Question: I am trying to make a gnuplot script that would produce a clone of the following output -

The features I would like to incorporate are -
1. Multiplots to show transitions from one symmetry point to another - no questions
2. Latex/MathJax Labels in wxt terminal - possible?
3. Ability to switch between the two notations for symmetry points - e.g [00z] and Z
4. Labellings of the branches must be done by hand- inserting coordinates in the script manually.
If there are other features that seem apparent to you please comment.
For the answer to be marked correct - please answer on the best way to proceed on features 2 &3.
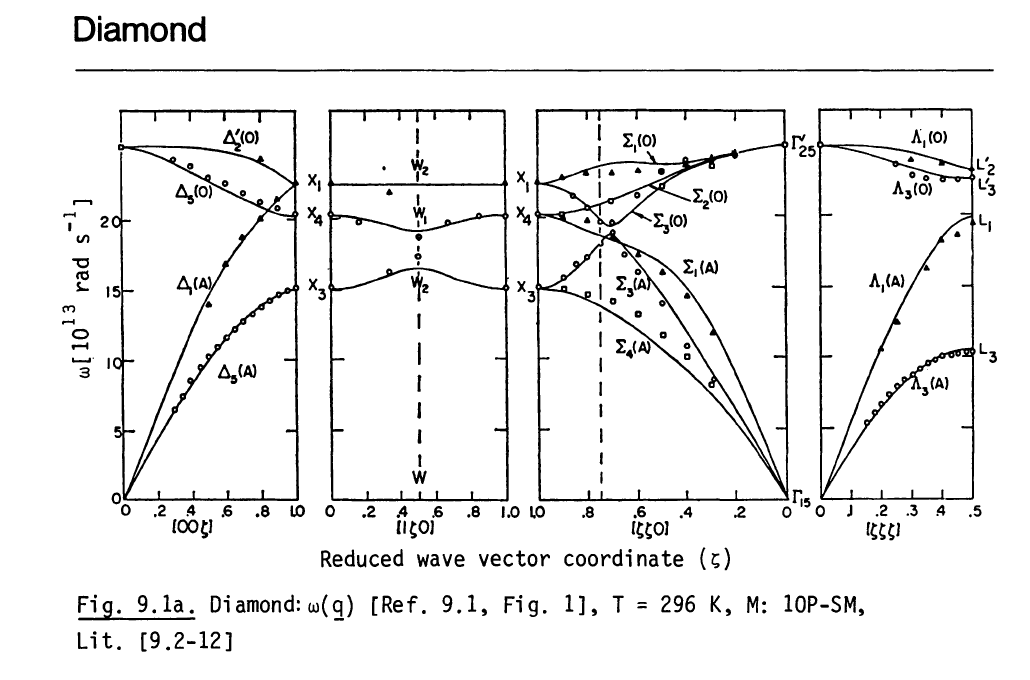
Answer: Regarding 2: No, it is not possible to use LaTeX or MathJax for the labels in the wxt terminal. But thats only for the interactive part.
In this case, you can use 'utf8' and 'enhanced' to get at least the correct symbols:
'''
set encoding utf8
set termoption enhanced
set xlabel '[00z]'
set label at graph 0.5,0.5 'S_1(0)'
plot x
'''
For a print-quality image, you can use 'set terminal cairolatex pdf' to use LaTeX for the labels:
'''
set terminal cairolatex pdf standalone
set output 'test.tex'
set bmargin 3
set xlabel '$[00\zeta]$'
set label at graph 0.5,0.5 '$\Sigma_1(0)$'
plot x
set output
system('pdflatex test.tex')
'''
Here, you must pay attention to use single quotes ''', otherwise you must escape some characters.
Regarding 3: There is no 'automatic' way to switch between the two variants, but you can of course define all labels as string, and choose between the two:
'''
latex = 1
if (latex) {
xlabel = '$[00\zeta]$'
label1 = '$\Sigma_1(0)$'
} else {
xlabel = '[00z]'
label1 = 'S_1(0)'
}
set xlabel xlabel
set label 1 at graph 0.5,0.5 label1
'''
In general that works, but since gnuplot doesn't know about the exact width and height of a LaTeX label, some fine-tuning of the label position might be required (e.g. with 'offset' for the 'xlabel', or with different positions. In that case you can define the whole commands and call them later:
'''
latex = 1
if (latex) {
set_xlabel = 'set xlabel ''$[00\zeta]$'' offset 0,-1'
set_label1 = 'set label 1 ''$\Sigma_1(0)$'' at graph 0.5,0.5'
} else {
set_xlabel = 'set xlabel ''[00z]'' '
set_label1 = 'set label 1 ''S_1(0)'' at graph 0.5,0.5'
}
set macros
@set_xlabel
@set_label1
'''
Instead of using 'macros', you could also use 'eval(set_xlabel)', which would allow you to define a function like:
'''
set_label1(x,y) = sprintf('set label 1 ''$\Sigma_1(0)$'' at graph %f,%f', x, y)
eval(set_label1(0.5,0.5))
'''